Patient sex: M
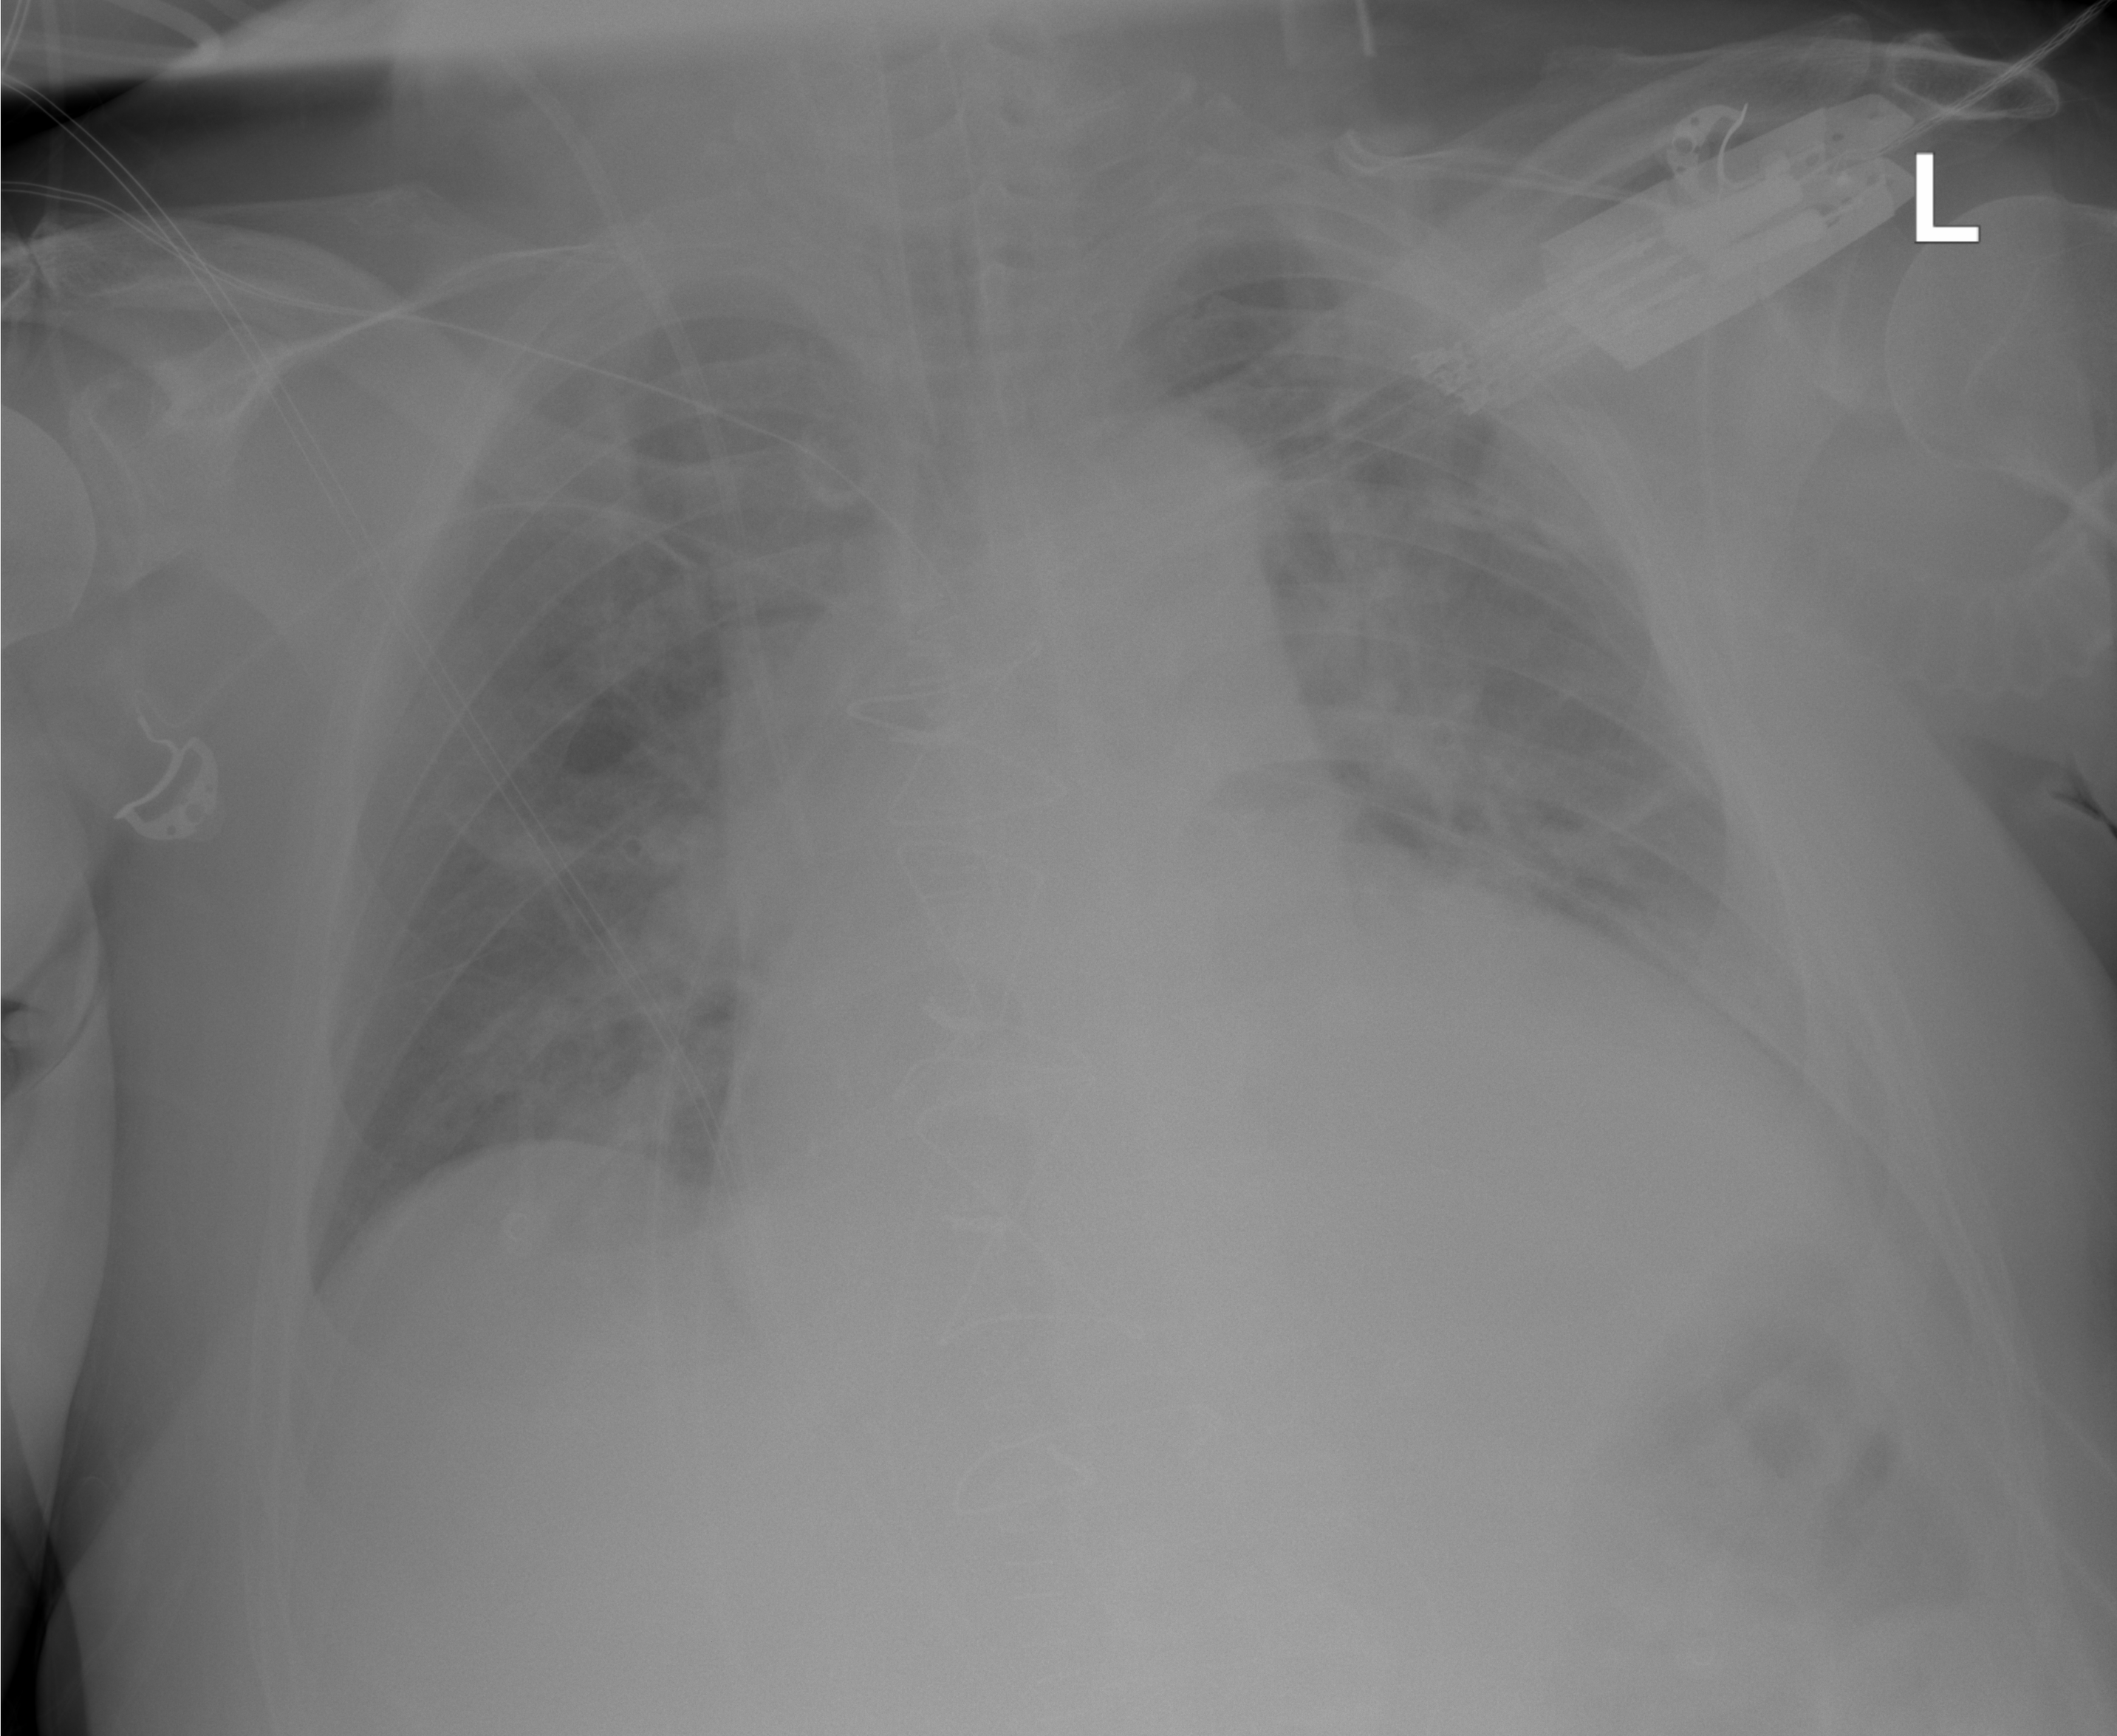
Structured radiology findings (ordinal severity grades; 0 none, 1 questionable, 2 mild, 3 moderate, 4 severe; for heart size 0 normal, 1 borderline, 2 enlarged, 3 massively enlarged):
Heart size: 2
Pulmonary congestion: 2
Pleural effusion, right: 0
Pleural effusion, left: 1
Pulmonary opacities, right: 0
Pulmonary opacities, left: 0
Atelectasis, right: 2
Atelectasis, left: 2